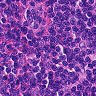
Metastatic tissue present: no